Interaction volume radius: 5 \u00c5
Interaction volume height: 15 \u00c5
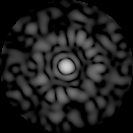
Disorder parameter: 0.8425